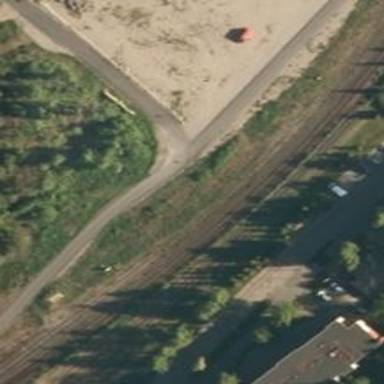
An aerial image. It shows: Continuous rail track.